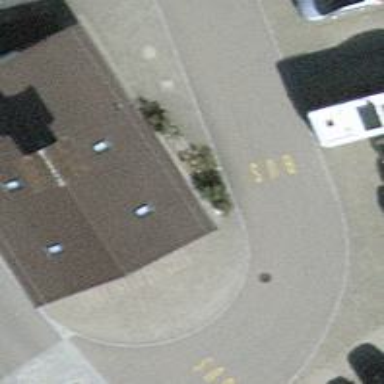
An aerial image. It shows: Assembly point designated for emergencies.